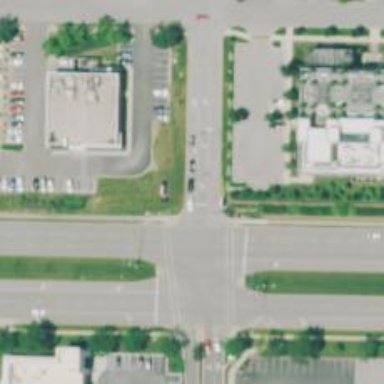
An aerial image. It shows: Road marking indicating right and through lanes.